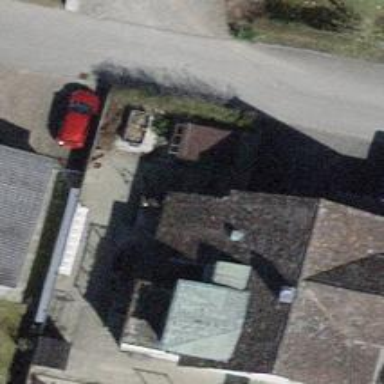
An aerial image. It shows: Building with tiled roof.